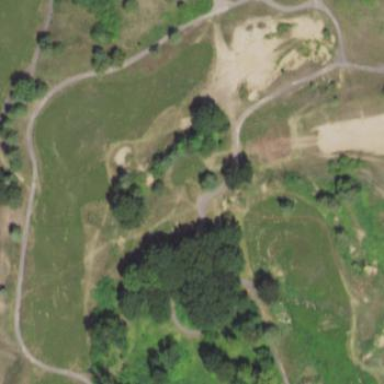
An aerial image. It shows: Area of rough grass used for golf.